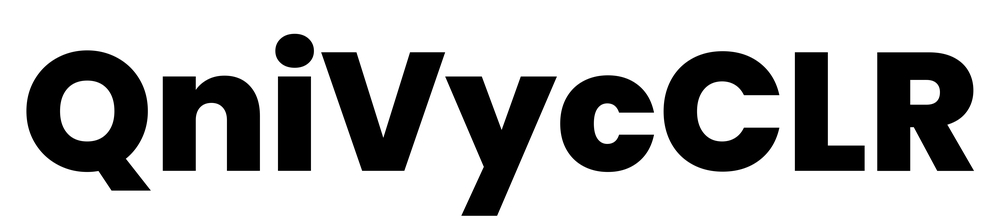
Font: Poppins-ExtraBold